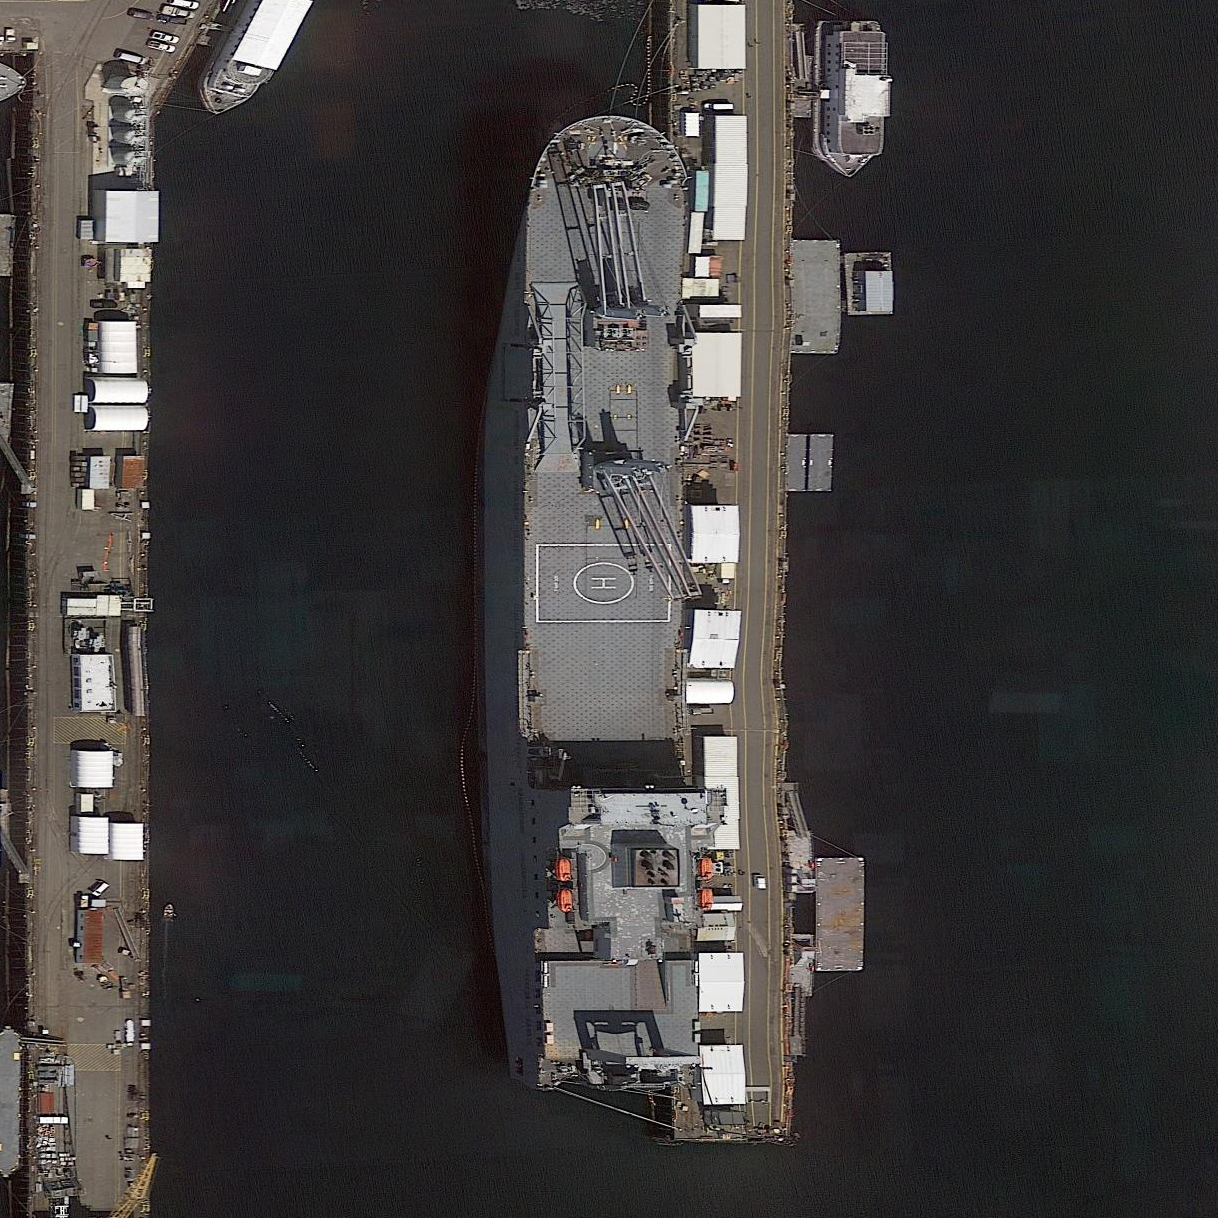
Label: Crane_ship